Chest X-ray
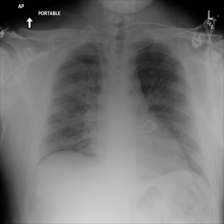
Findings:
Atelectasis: negative
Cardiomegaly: negative
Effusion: negative
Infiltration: negative
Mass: negative
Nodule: negative
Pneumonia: negative
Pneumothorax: negative
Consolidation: negative
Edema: negative
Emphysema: negative
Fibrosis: negative
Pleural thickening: negative
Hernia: negative